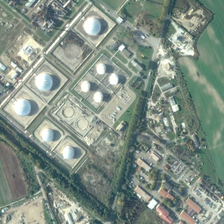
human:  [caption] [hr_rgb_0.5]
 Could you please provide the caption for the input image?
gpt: many storage tanks are near some green trees and buildings .

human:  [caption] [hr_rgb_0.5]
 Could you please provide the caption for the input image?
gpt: many storage tanks are near some green trees and buildings .

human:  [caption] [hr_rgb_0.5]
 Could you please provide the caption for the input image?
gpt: many storage tanks are near some green trees and buildings .

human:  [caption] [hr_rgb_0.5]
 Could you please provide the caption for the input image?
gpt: many storage tanks are near some green trees and buildings .

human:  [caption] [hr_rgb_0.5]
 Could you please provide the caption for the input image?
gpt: many storage tanks are near some green trees and buildings .